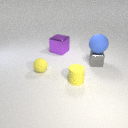
small gray metal cube in front of large purple metal cube